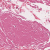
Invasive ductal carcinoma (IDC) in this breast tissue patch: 0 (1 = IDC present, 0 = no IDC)